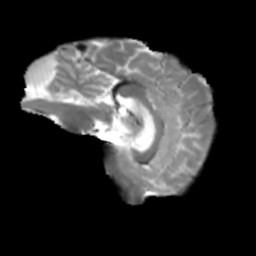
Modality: T2w
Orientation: sagittal
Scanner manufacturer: siemens
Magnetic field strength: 3 T
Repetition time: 4 s
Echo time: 0.0594 s